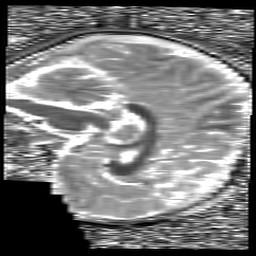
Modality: T1map
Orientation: sagittal
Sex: female
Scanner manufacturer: siemens
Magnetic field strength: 3 T
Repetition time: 5 s
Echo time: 0.00355 s